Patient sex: M
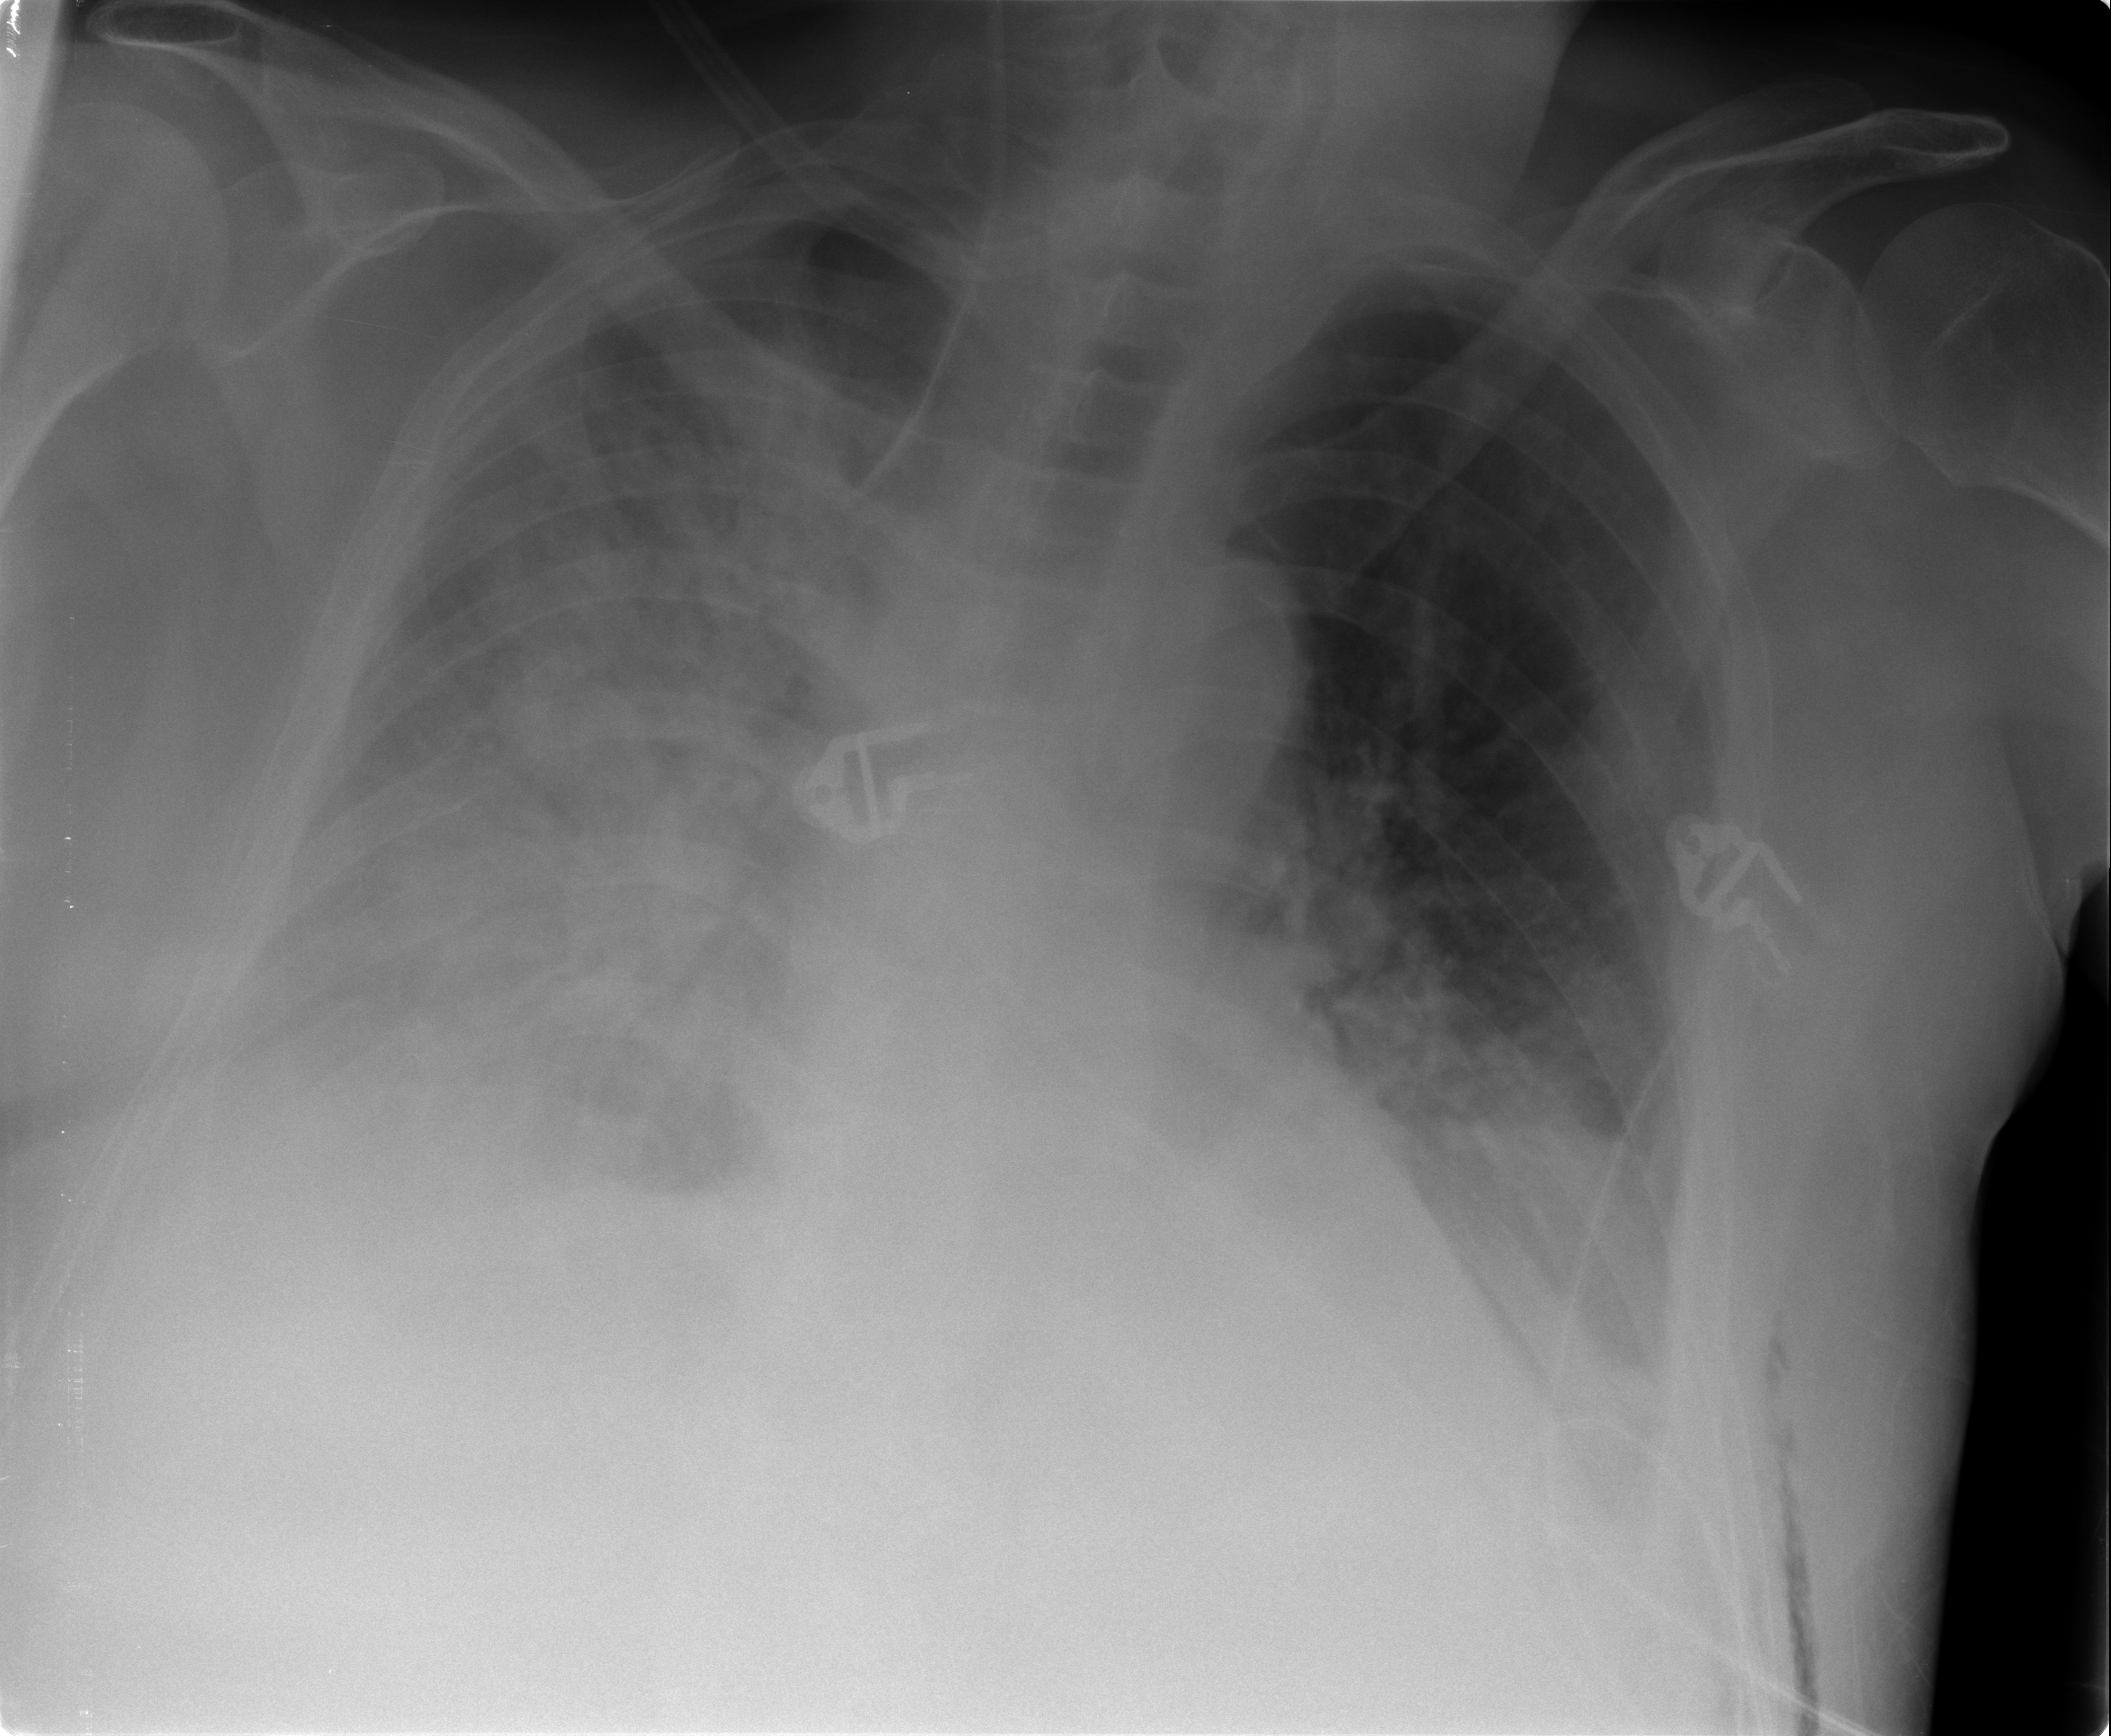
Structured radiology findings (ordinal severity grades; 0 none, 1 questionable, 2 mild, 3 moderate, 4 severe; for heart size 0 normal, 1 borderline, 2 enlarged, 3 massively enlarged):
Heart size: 1
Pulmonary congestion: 2
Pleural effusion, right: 2
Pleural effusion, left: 2
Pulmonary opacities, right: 4
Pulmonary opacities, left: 1
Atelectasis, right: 3
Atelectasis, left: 2